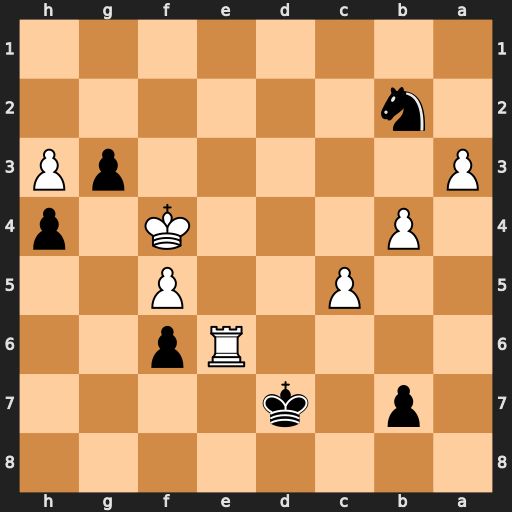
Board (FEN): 8/1p1k4/4Rp2/2P2P2/1P3K1p/P5pP/1n6/8
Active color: b
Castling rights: -
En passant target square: -
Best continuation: g2 Re1 Nd3+ Ke3 Nxe1